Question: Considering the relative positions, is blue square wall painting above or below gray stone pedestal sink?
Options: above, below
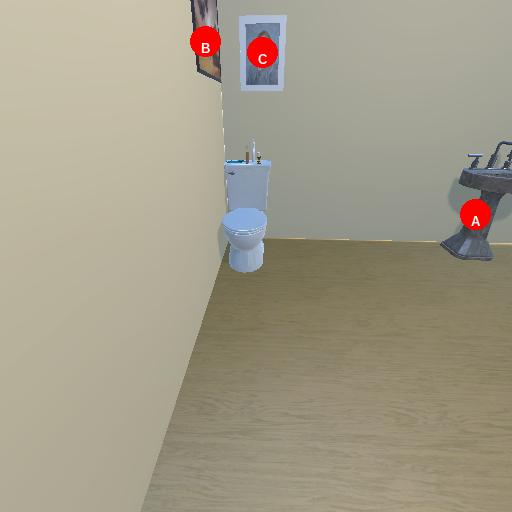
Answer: above